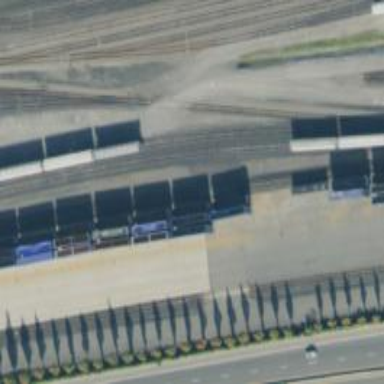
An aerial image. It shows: Railway yard used for servicing trains.